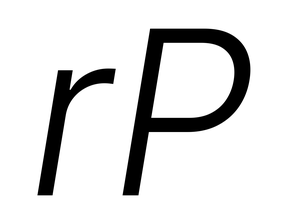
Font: Inter-Italic_Light_Italic